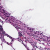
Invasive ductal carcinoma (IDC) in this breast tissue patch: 0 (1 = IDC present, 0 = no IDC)